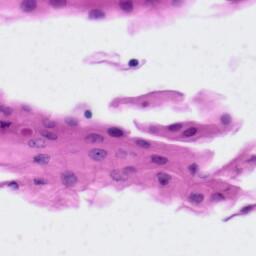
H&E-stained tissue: Tonsil